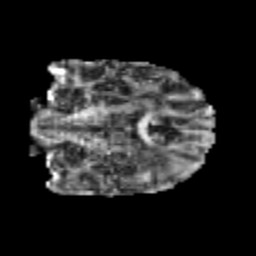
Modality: FA
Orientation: coronal
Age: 20
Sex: male
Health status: healthy
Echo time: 0.074 s